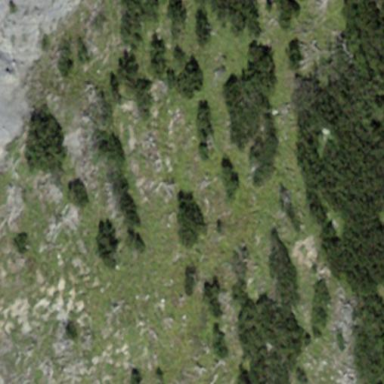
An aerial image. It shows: Patch of scrub vegetation.